Question: We are currently having some database issues and are trying to determine the cause. When I went into SSMS one of the DB instances was showing this red icon over it. Can someone please explain to me the meaning of these icons? It keeps switching from red to green then back again and we have heard that everything is running slow.

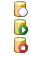
Answer: The first icon means that you have no Windows rights to start/stop the service.
The second means that your Windows account does have rights to start/stop the service and that the service is running.
The third means that your Windows account does have rights to start/stop the service and that the service is stopped.